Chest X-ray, AP view. Patient: 67 years old, sex F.
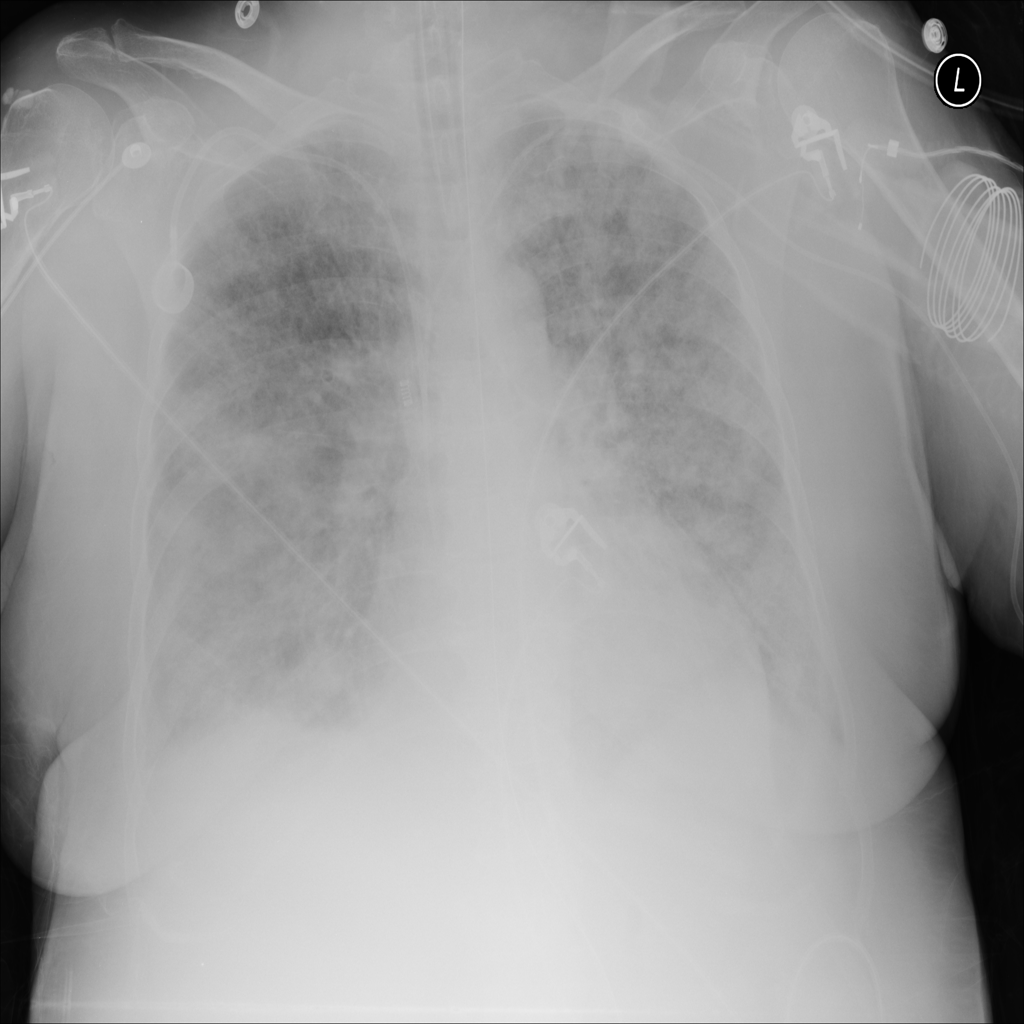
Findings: Edema, Infiltration, Pneumonia